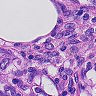
Metastatic tissue present: yes